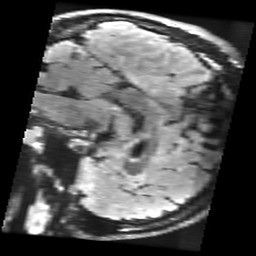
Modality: FLAIR
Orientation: sagittal
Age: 21
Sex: male
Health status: healthy
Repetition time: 12 s
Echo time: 0.09782 s